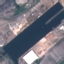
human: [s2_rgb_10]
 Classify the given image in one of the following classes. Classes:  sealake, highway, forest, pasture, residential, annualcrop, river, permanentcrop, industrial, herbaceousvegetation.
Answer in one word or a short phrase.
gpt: River